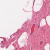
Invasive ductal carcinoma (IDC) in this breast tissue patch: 0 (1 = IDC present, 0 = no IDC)